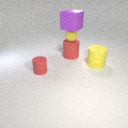
large yellow rubber cylinder in front of large red rubber cylinder